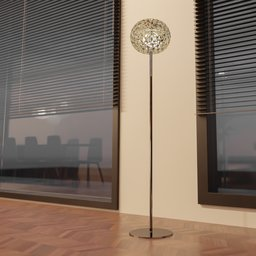
Label: lighting